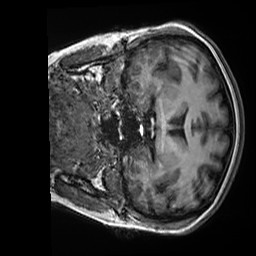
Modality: T1w
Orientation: coronal
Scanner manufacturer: siemens
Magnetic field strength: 3 T
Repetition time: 2.5 s
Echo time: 0.00299 s